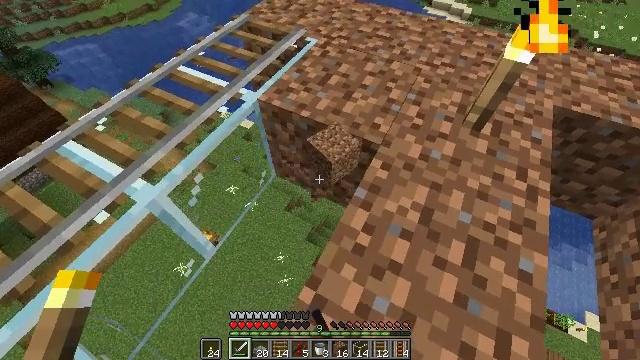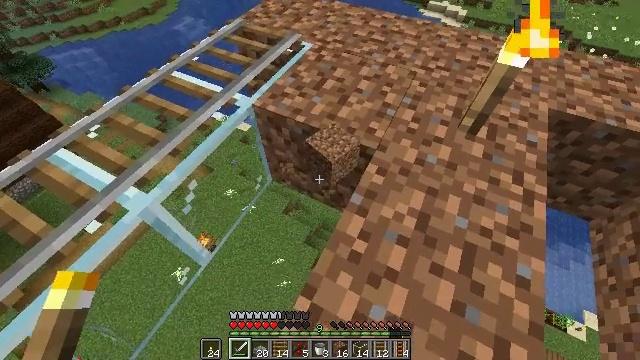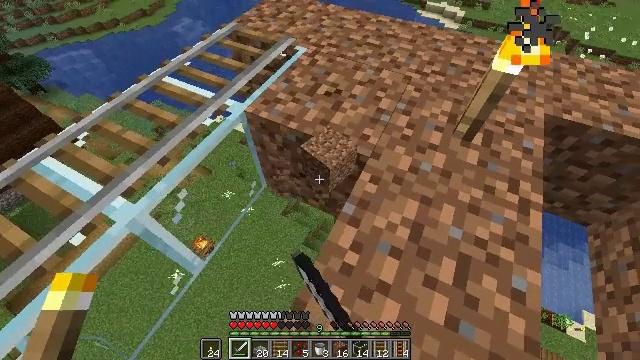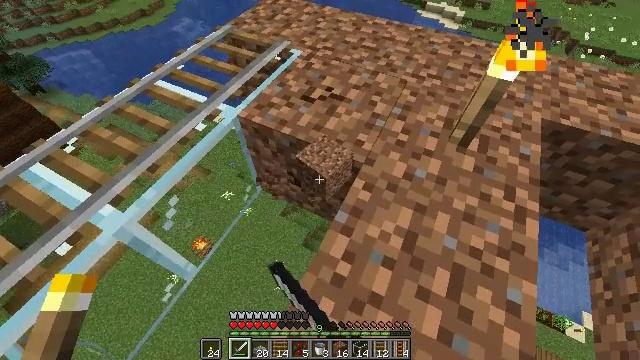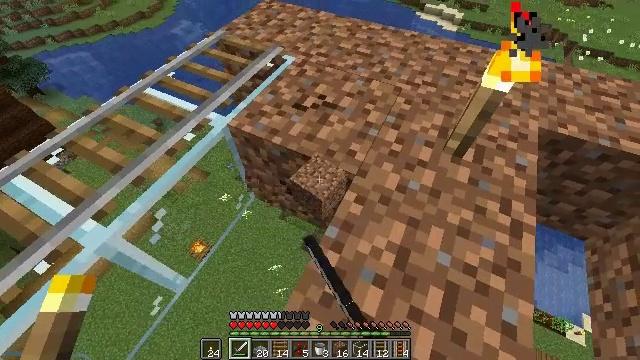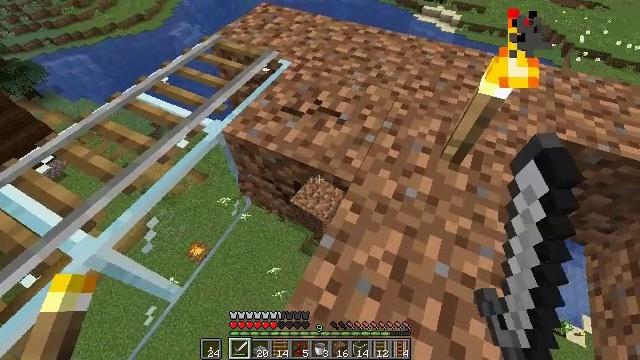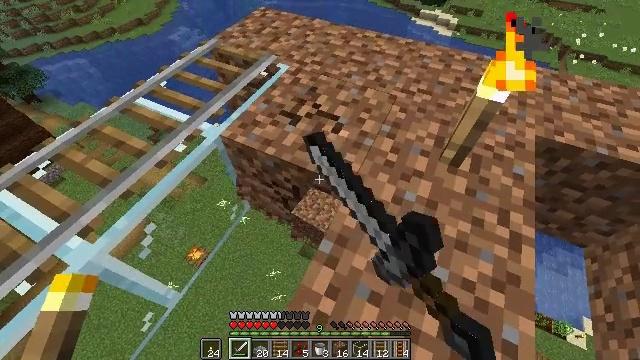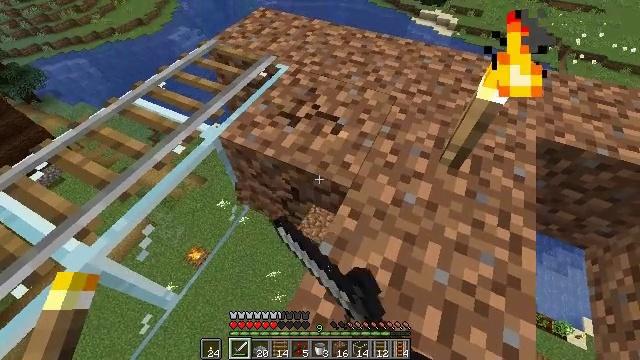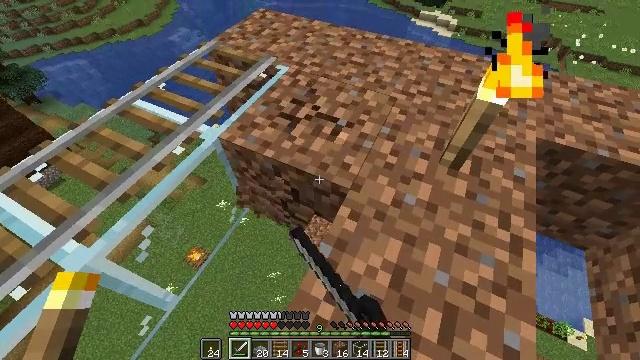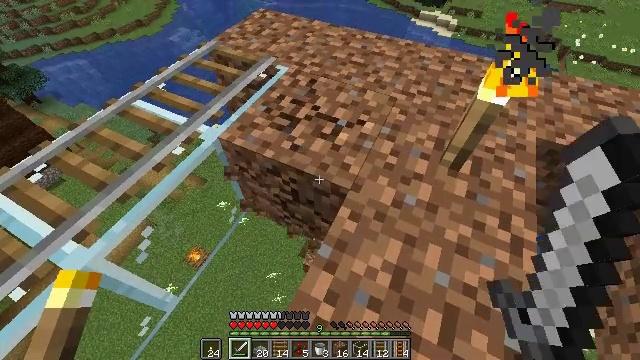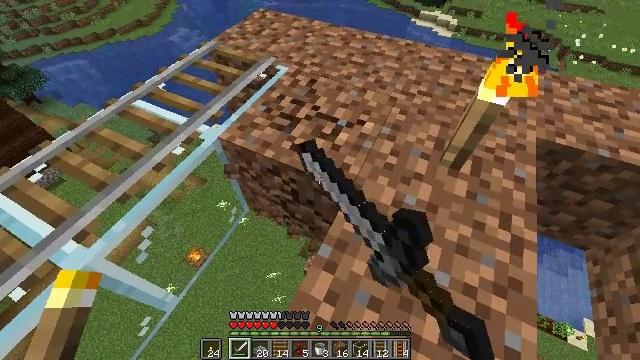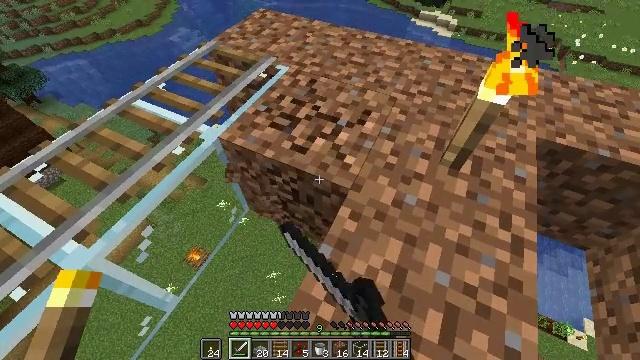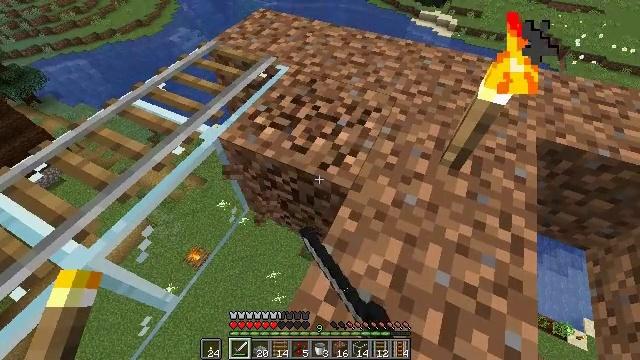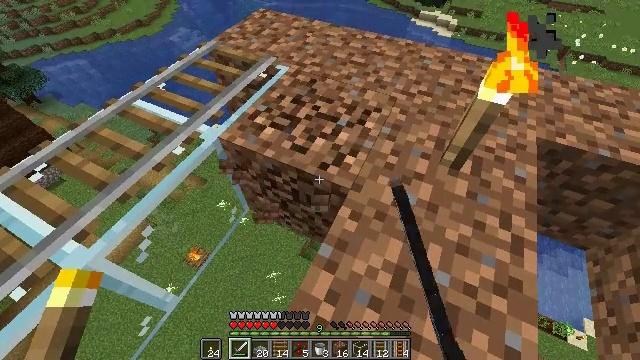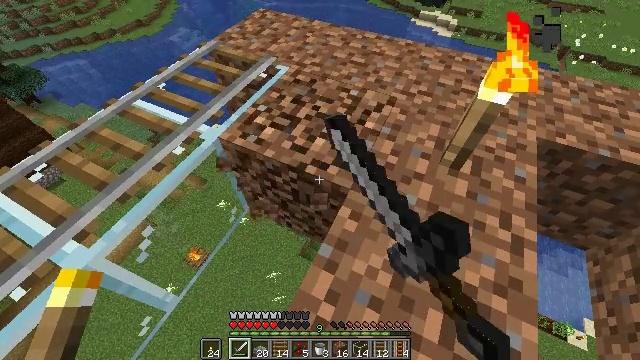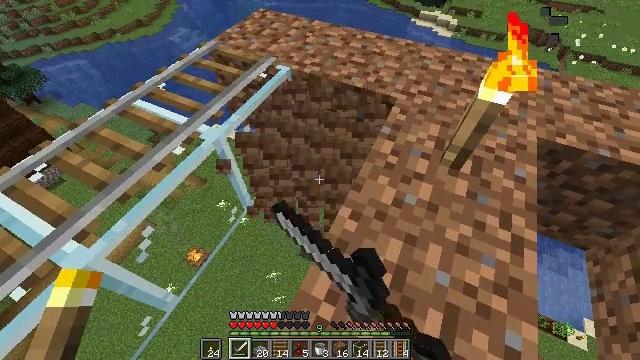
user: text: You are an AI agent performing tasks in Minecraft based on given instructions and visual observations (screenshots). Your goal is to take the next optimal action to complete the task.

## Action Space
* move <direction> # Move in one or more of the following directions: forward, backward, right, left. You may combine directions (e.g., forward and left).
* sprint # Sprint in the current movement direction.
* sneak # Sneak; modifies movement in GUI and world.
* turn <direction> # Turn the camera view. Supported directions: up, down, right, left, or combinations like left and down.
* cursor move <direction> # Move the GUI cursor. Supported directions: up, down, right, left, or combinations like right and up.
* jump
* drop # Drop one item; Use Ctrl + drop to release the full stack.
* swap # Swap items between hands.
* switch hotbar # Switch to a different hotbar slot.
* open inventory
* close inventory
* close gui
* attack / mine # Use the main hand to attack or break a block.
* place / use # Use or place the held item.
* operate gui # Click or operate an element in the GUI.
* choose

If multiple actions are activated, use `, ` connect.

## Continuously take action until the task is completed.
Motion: motion action
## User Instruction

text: Collect dirt by holding left button.
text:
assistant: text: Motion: move forward and move right, sneak, attack / mine
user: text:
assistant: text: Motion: move forward and move right, sneak, attack / mine
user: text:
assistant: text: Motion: move forward and move right, sneak, attack / mine
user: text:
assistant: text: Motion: move forward, sneak, attack / mine
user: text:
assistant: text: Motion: sneak, attack / mine
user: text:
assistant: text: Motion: sneak, attack / mine
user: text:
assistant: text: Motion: sneak, attack / mine
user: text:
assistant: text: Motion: sneak, attack / mine
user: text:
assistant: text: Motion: sneak, attack / mine
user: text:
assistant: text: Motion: sneak, attack / mine
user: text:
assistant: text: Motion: sneak, attack / mine
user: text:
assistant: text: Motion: sneak, attack / mine
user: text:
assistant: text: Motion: sneak, attack / mine
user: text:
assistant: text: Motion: sneak, attack / mine
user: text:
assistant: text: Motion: sneak, attack / mine
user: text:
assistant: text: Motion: sneak, attack / mine
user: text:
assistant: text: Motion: sneak, attack / mine
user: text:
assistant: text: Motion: sneak, attack / mine
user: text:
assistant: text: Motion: sneak, attack / mine
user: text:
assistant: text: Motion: sneak, attack / mine
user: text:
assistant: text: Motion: sneak, attack / mine
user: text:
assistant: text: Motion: sneak, attack / mine
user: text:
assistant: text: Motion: move forward, sneak, attack / mine
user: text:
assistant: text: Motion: move forward, sneak, attack / mine
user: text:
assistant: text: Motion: move forward, sneak, attack / mine
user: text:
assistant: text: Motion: move forward, sneak
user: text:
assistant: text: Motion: move forward and move right, sneak
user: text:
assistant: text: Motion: move forward and move right, sneak
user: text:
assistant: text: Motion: move forward and move right, sneak, turn left
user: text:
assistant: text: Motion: move forward and move right, sneak, turn left